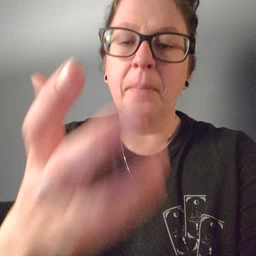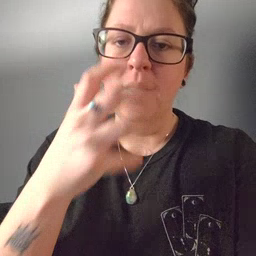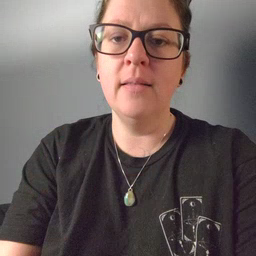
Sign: mad